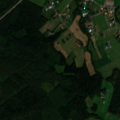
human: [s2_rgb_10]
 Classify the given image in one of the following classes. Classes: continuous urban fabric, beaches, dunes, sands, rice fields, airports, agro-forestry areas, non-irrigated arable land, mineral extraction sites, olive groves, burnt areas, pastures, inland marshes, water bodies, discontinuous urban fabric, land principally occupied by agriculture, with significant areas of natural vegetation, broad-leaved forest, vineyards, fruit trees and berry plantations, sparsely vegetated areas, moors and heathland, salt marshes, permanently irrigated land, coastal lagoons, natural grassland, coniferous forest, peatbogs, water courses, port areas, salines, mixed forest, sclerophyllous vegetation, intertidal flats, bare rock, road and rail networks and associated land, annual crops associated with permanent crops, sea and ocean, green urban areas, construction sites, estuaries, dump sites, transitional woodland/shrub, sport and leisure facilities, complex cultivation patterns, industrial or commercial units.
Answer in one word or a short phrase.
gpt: discontinuous urban fabric, non-irrigated arable land, land principally occupied by agriculture, with significant areas of natural vegetation, coniferous forest, mixed forest, transitional woodland/shrub